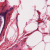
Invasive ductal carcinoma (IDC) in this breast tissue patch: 0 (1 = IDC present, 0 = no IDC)